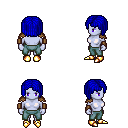
a pixel art fantasy rpg character, female body template, dark elf, purple skin, leather shoulder armor, teal pants, blue pageboy hairstyle, leather bracers, gold boots, four views (front, back, left, right), 2x2 character sprite sheet, small pixel art, hard edges, no anti-aliasing